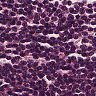
Metastatic tissue present: no